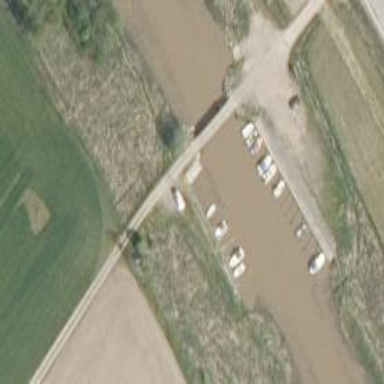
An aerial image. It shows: Service road that crosses over bridge.